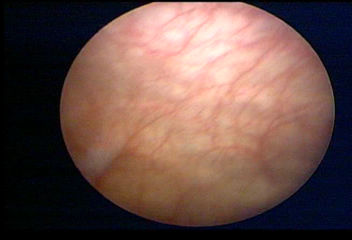
Modality: WLC
Class: Normal mucosa
Bladder cancer association: No